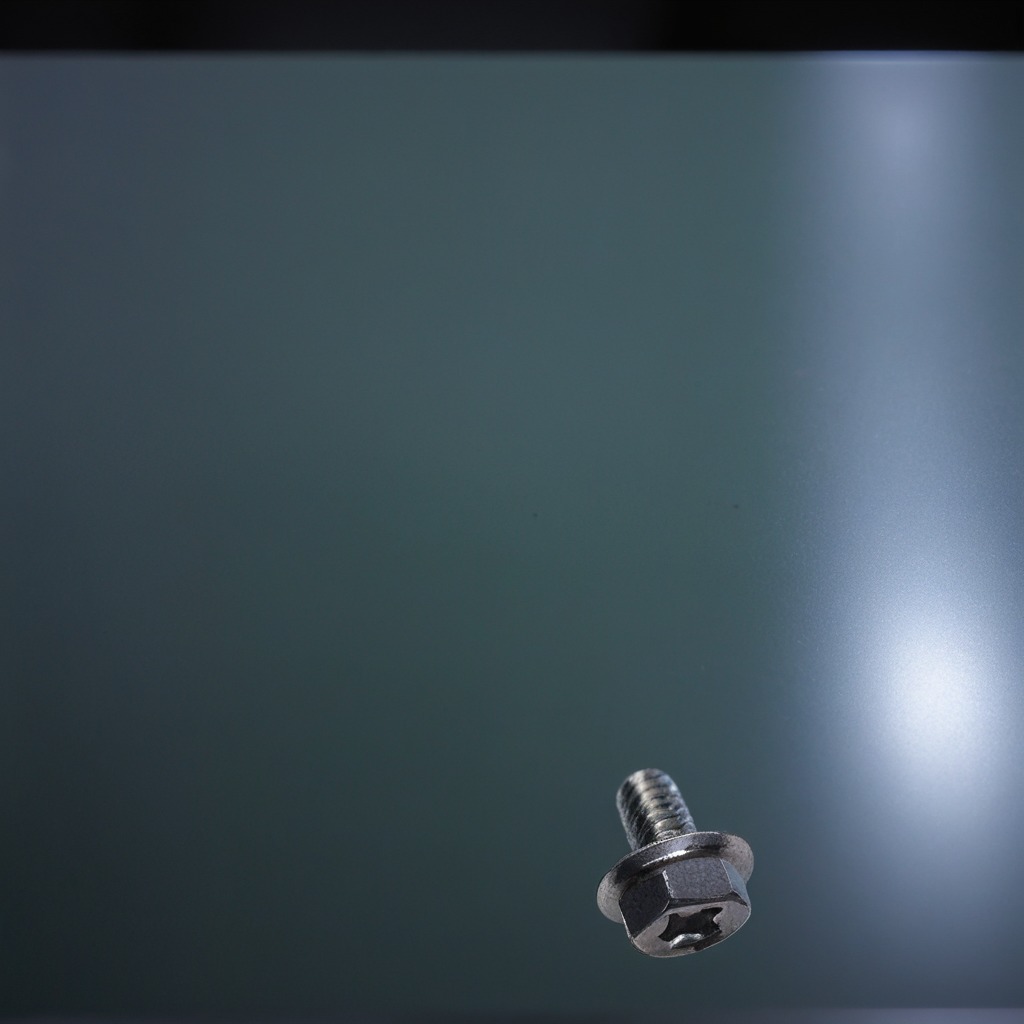
A metal screw is lying on the table in a railway signal maintenance room.